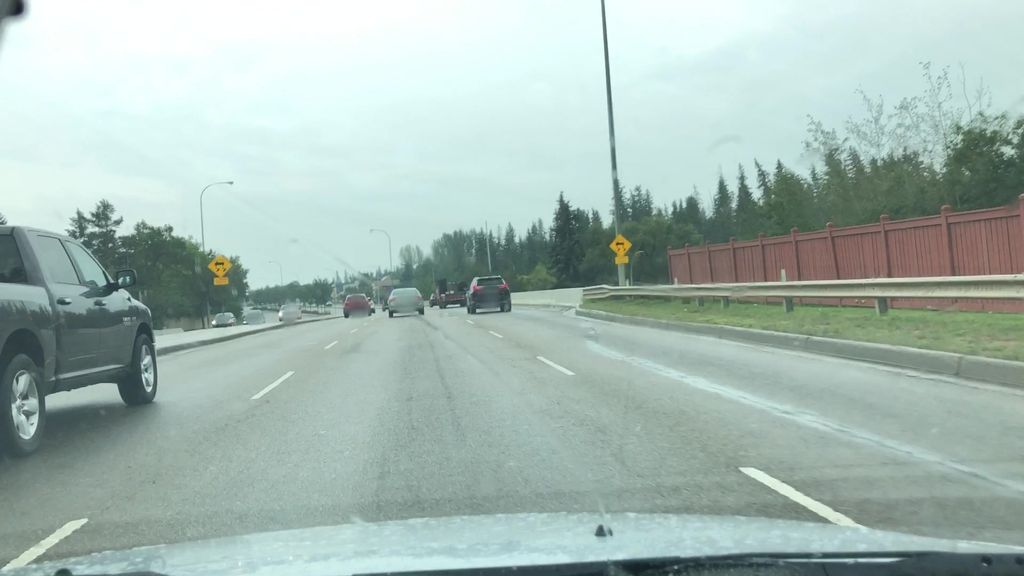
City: edmonton